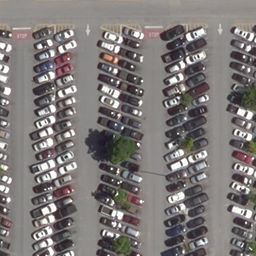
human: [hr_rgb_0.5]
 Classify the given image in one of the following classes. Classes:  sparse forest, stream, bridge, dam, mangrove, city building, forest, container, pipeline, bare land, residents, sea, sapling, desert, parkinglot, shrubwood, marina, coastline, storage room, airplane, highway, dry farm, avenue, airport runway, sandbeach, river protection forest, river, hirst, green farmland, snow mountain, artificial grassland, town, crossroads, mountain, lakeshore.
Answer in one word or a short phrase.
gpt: parkinglot